Field crop: maize
Growth stage: 2
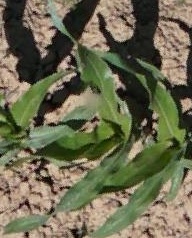
Species: maize